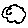
Label: cloud